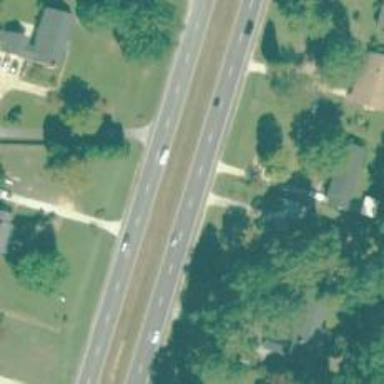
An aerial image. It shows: Asphalt road classified as trunk highway.